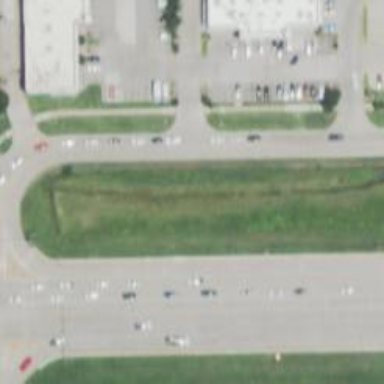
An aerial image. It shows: Secondary link road.